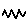
Label: zigzag